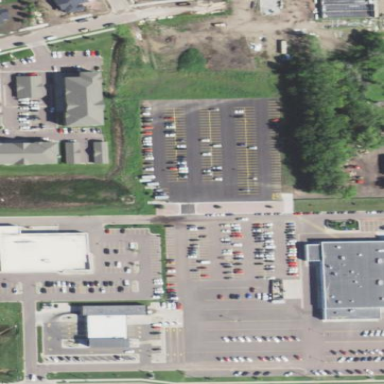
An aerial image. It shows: Retail area.